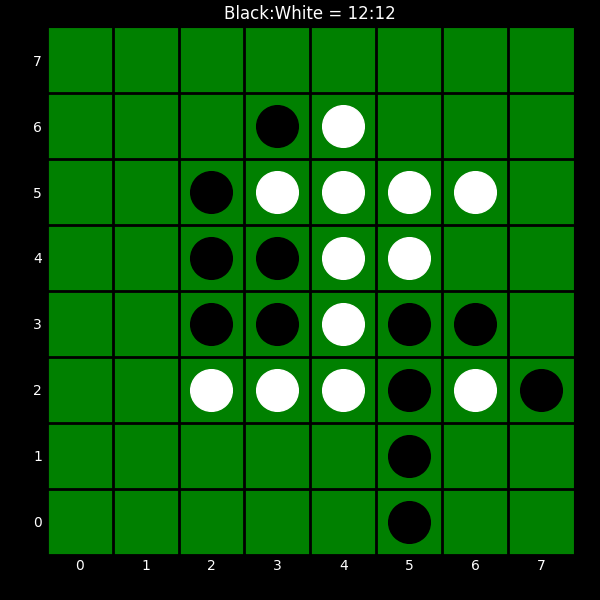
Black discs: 12
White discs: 12